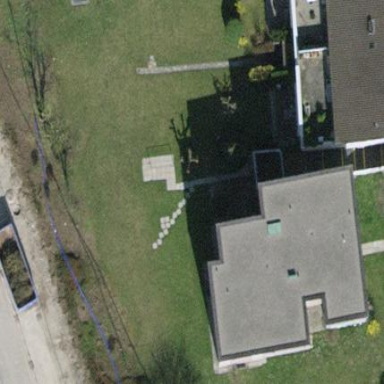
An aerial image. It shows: Building with flat roof.